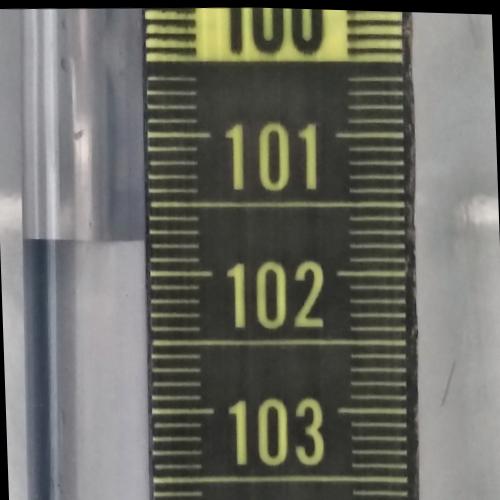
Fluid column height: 101.8 cm